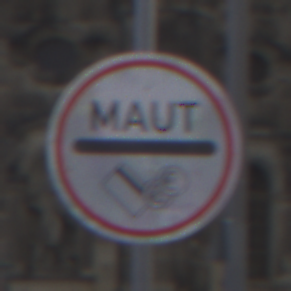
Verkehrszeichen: MautflichtigeStrecke
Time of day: MorningAfternoon
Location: Outdoor (Urban)
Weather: PartlyCloudy
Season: NotSpecified
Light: Natural